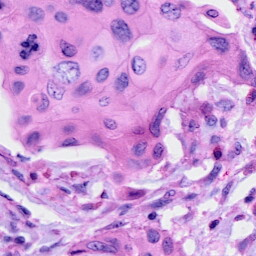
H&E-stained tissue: Cervix